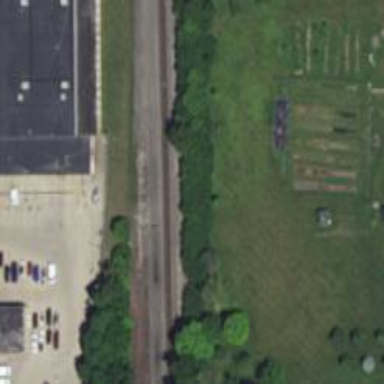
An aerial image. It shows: Abandoned railway siding.